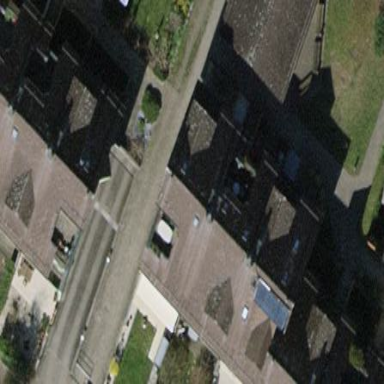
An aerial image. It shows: Terrace building.